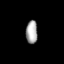
Tissue: lung
Cell type: Endothelial cells
Senescence score: 0.5754
Nuclear area (px): 266
Mean DAPI intensity: 166.248